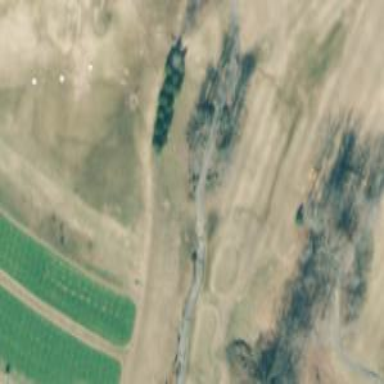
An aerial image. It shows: Golf tee.